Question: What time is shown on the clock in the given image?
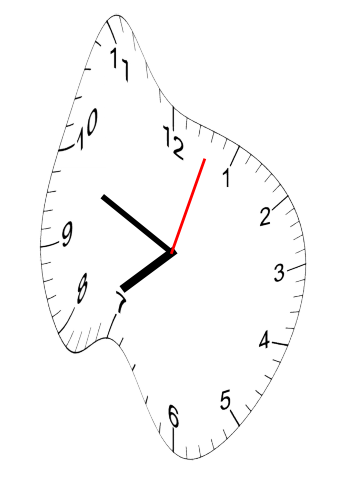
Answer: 07:49:03